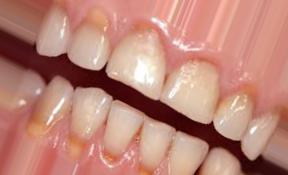
Condition: Tooth Discoloration